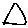
Label: triangle